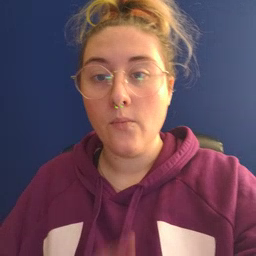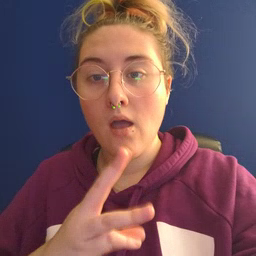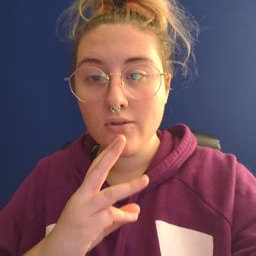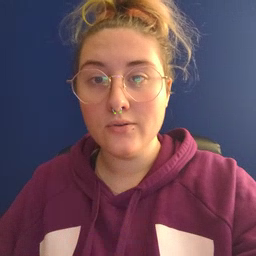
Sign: water